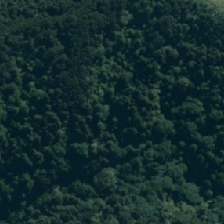
Land cover: indigenous_forest